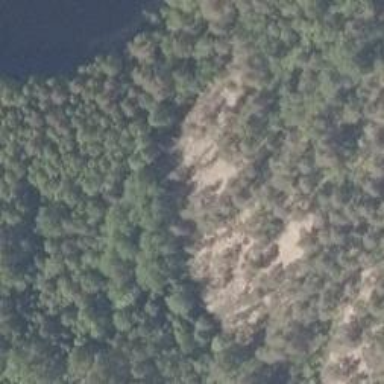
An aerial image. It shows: Cliff in nature.